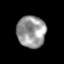
Tissue: lung
Cell type: Epithelial cells
Senescence score: 0.1644
Nuclear area (px): 891
Mean DAPI intensity: 152.034